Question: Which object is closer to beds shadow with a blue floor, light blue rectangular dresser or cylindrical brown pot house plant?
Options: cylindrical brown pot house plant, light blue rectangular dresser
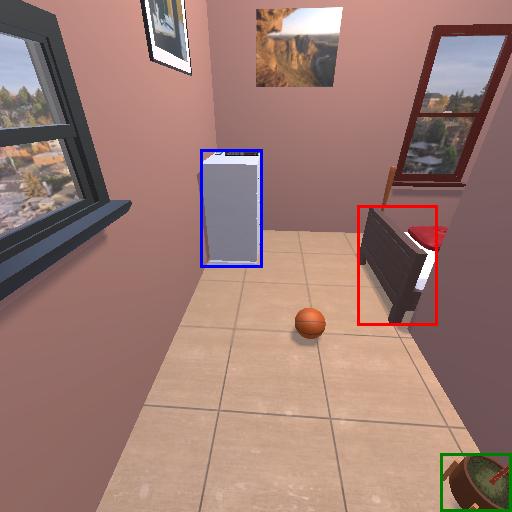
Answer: cylindrical brown pot house plant